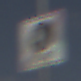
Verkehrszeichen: EndeFussgaengerzone
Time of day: Midday
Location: Outdoor (Nature)
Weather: PartlyCloudy
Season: NotSpecified
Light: Natural